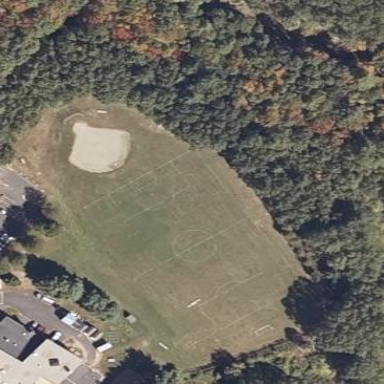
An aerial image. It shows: Baseball pitch used for softball or little league games.